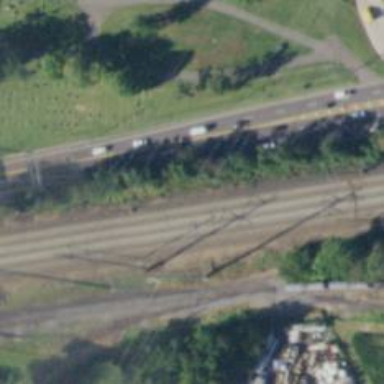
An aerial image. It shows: Railway with electrified contact lines.